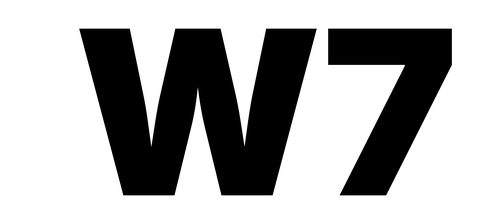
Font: Inter_Black